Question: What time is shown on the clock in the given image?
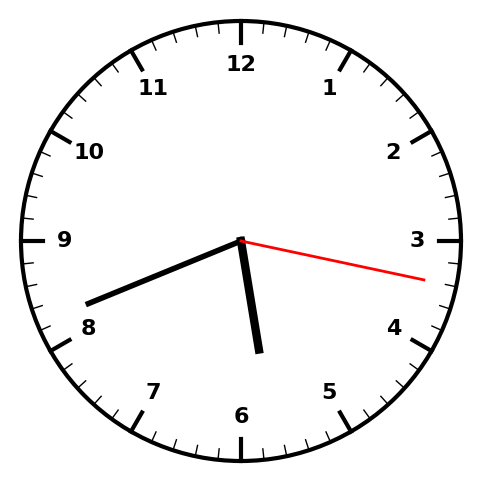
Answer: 05:41:17